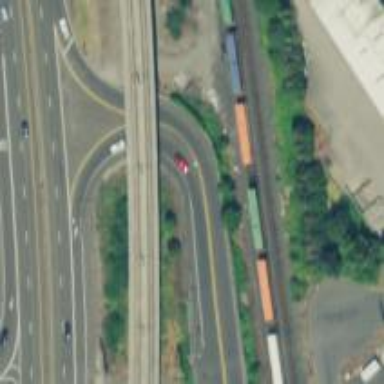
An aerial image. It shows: Bridge for light rail electrified with contact line.